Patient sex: M
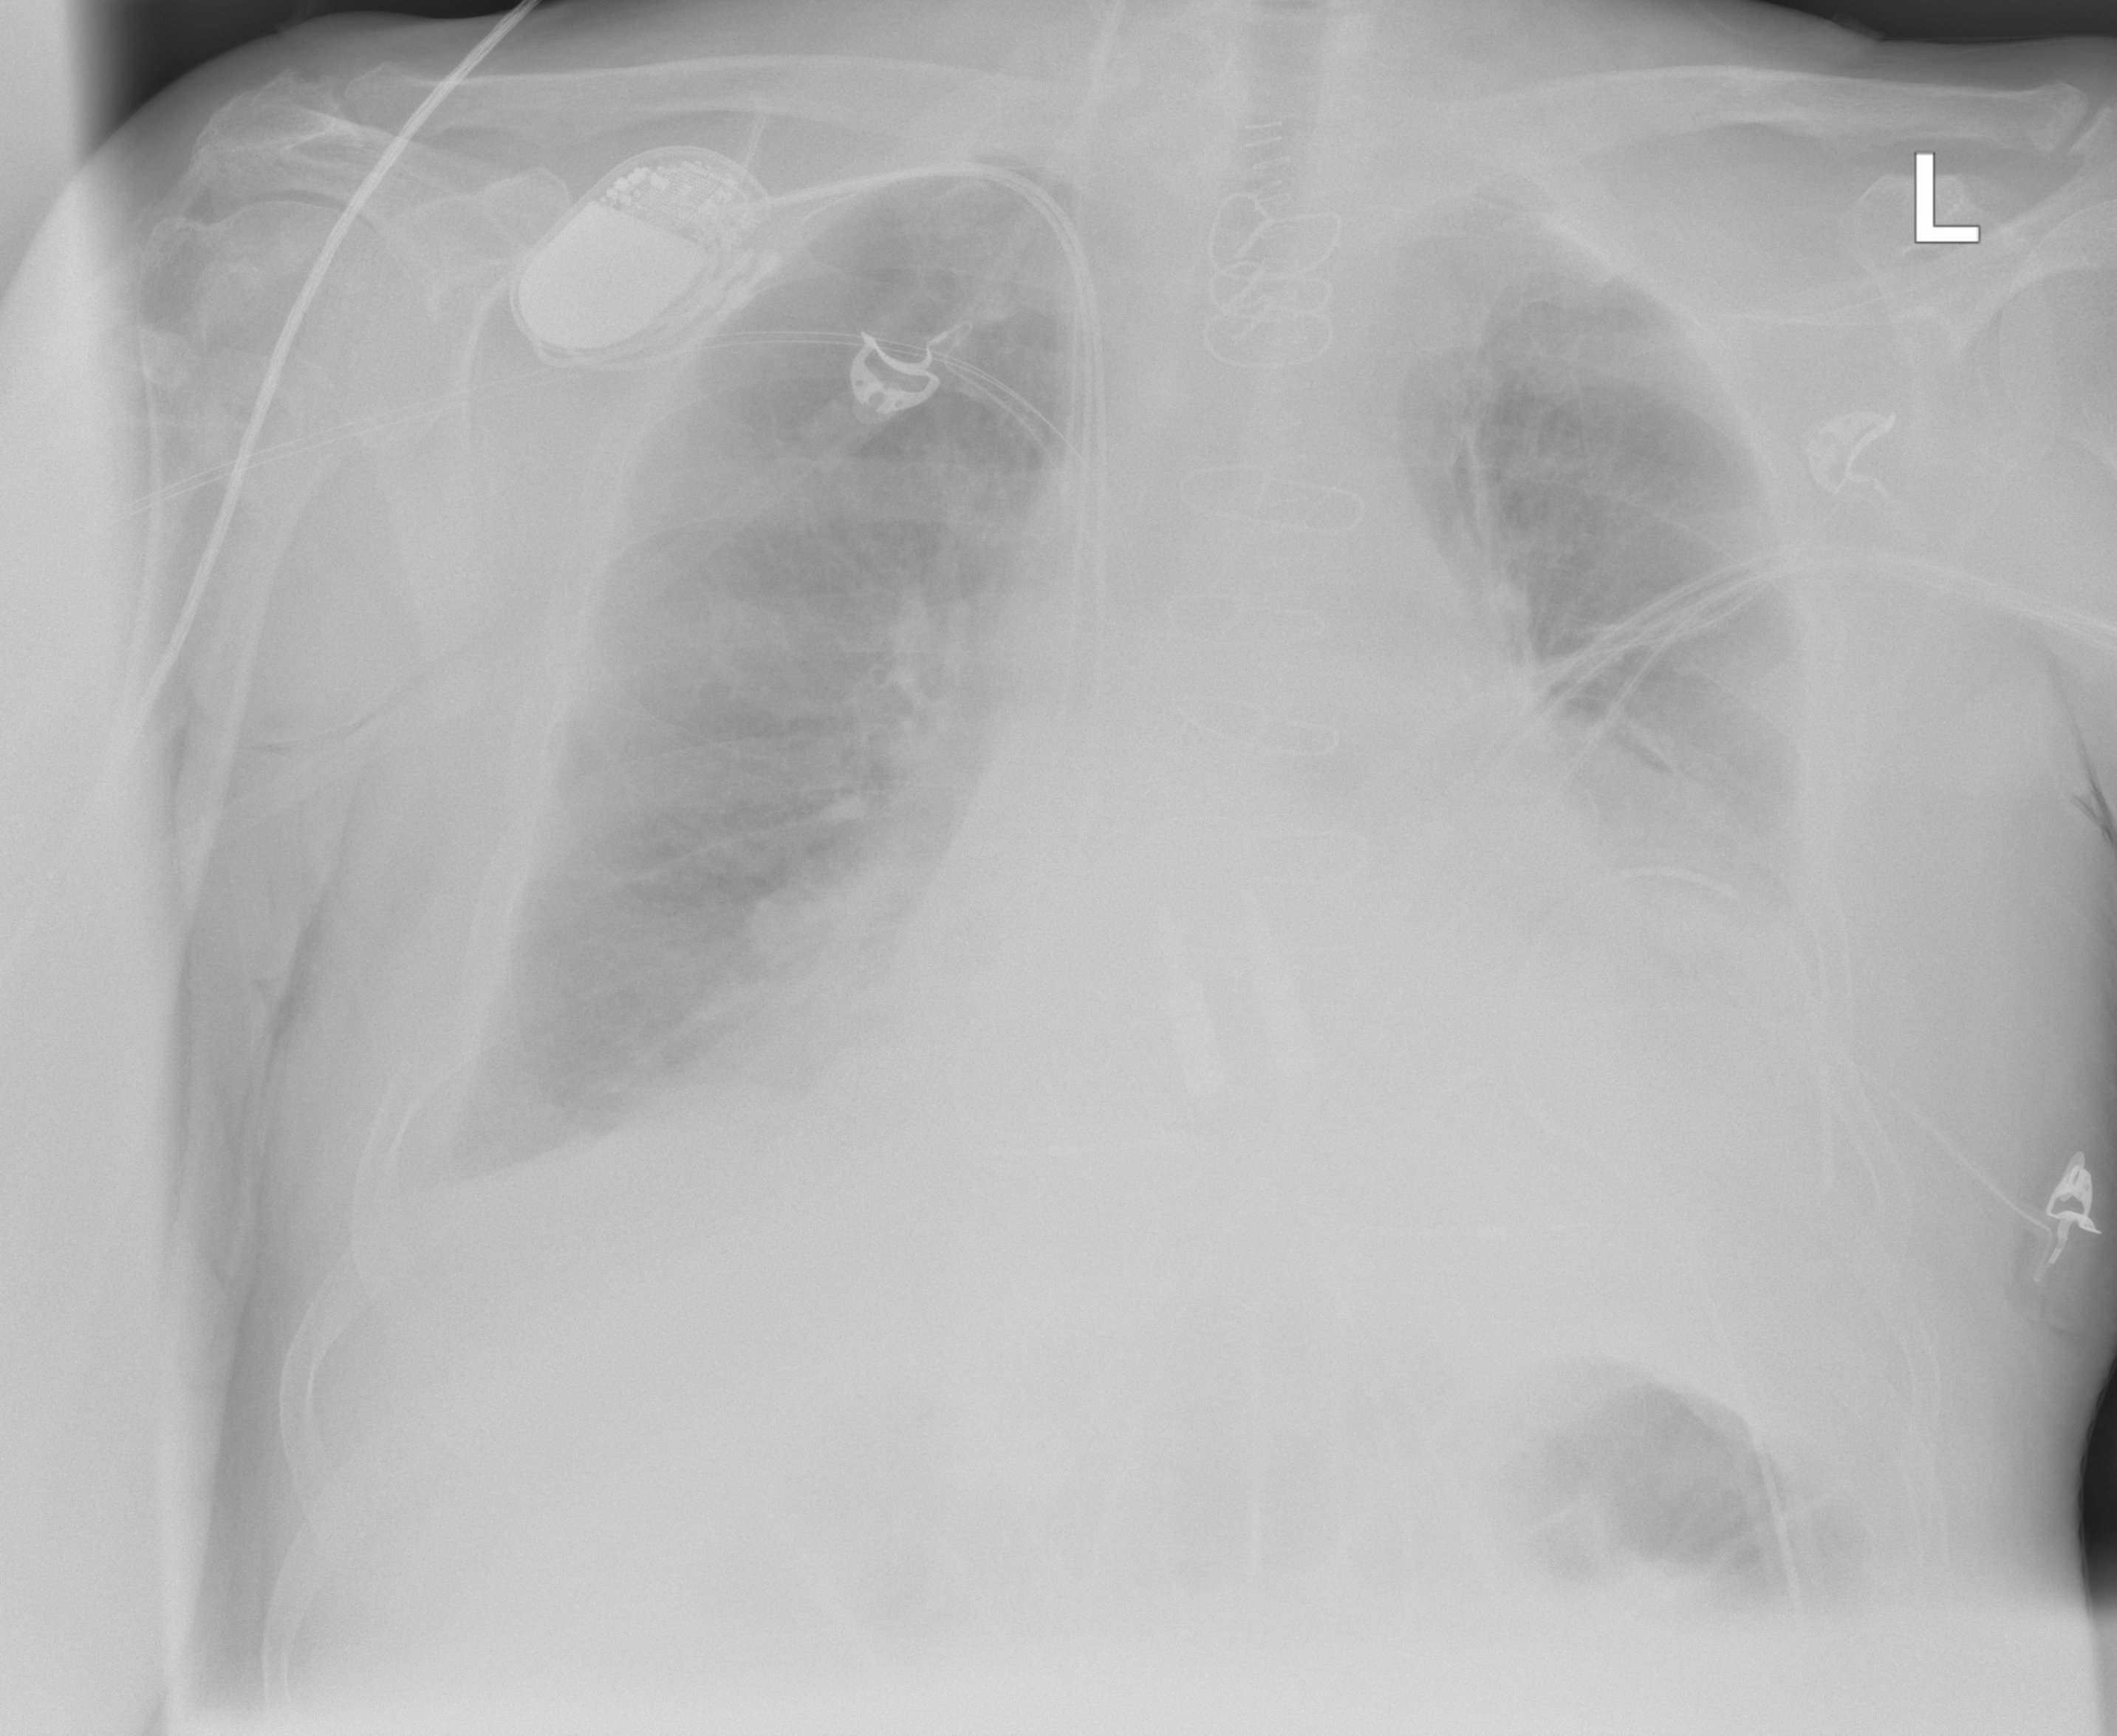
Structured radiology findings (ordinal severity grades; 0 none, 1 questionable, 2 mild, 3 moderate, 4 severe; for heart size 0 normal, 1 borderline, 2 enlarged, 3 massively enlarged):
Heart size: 3
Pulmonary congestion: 2
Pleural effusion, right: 2
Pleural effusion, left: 3
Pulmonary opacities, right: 2
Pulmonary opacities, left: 2
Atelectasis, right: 0
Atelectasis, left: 2